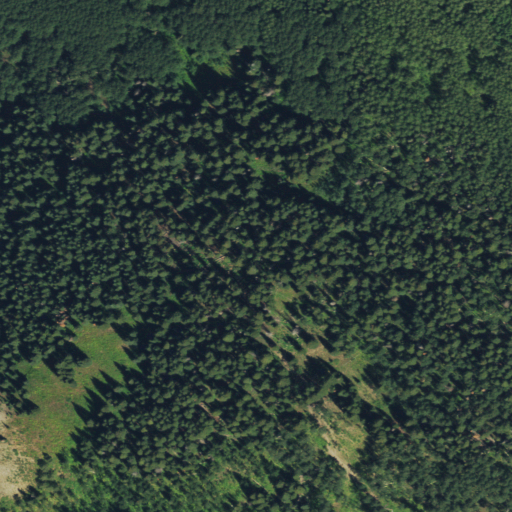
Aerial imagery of gap in Colorado named Minnesota Pass containing evergreen forest, deciduous forest, mixed forest, and shrub